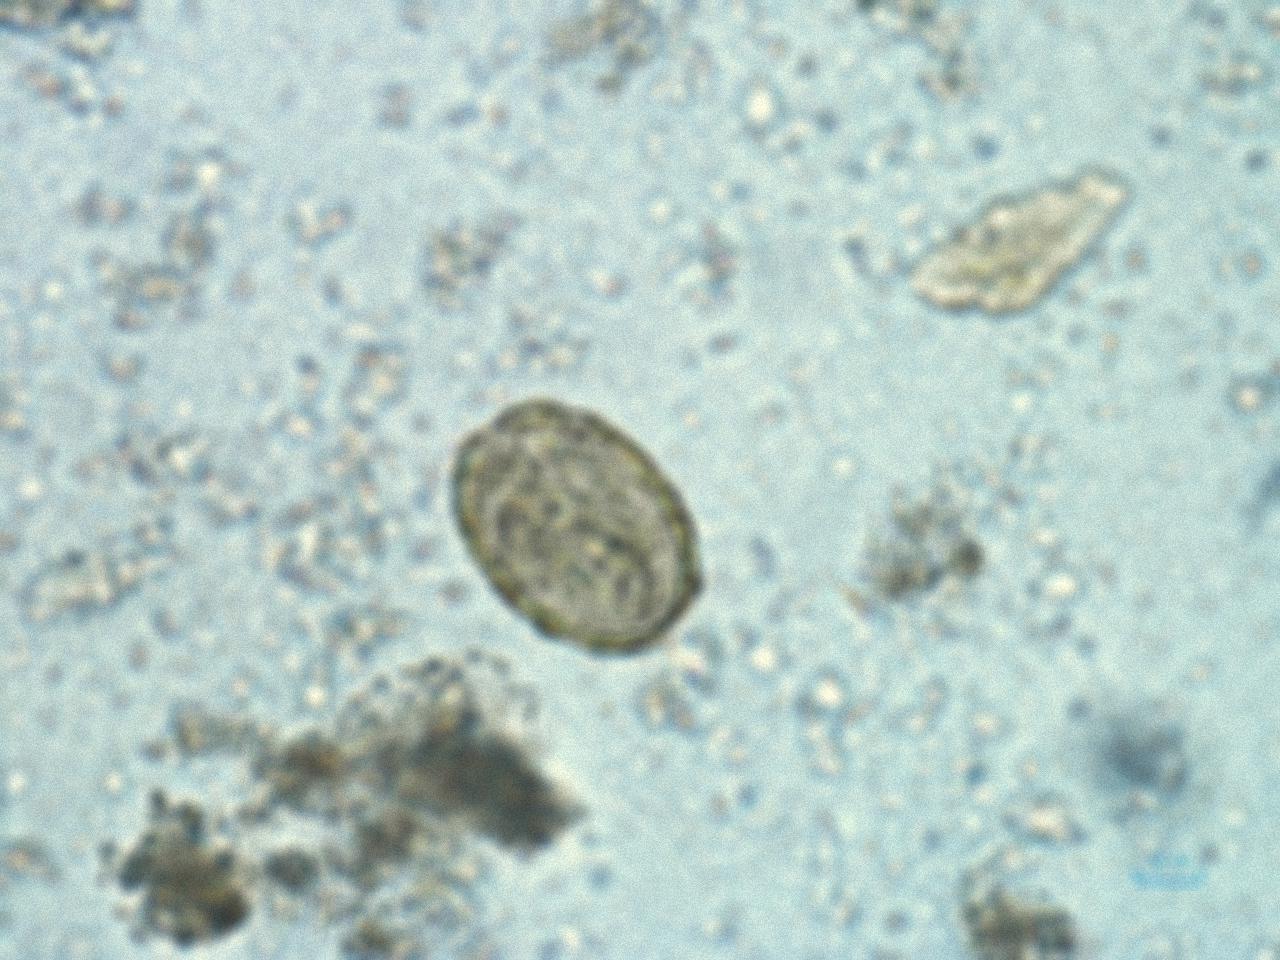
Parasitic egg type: Ascaris lumbricoides